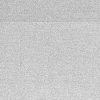
Atmospheric dust classification: dusty